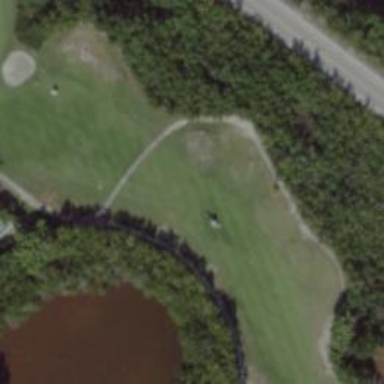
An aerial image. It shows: View of golf hole.